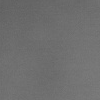
Atmospheric dust classification: dusty